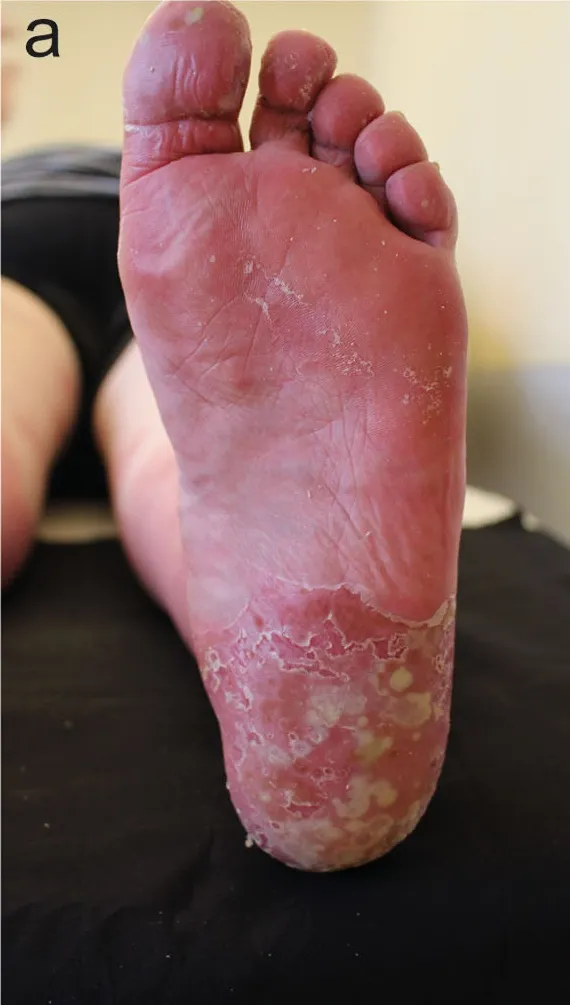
Left sole of patient 2 with numerous conflating pustules on inflamed skin at baseline.
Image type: medical_photograph (skin_photograph)